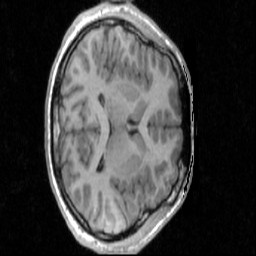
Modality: T1w
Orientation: axial